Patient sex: M
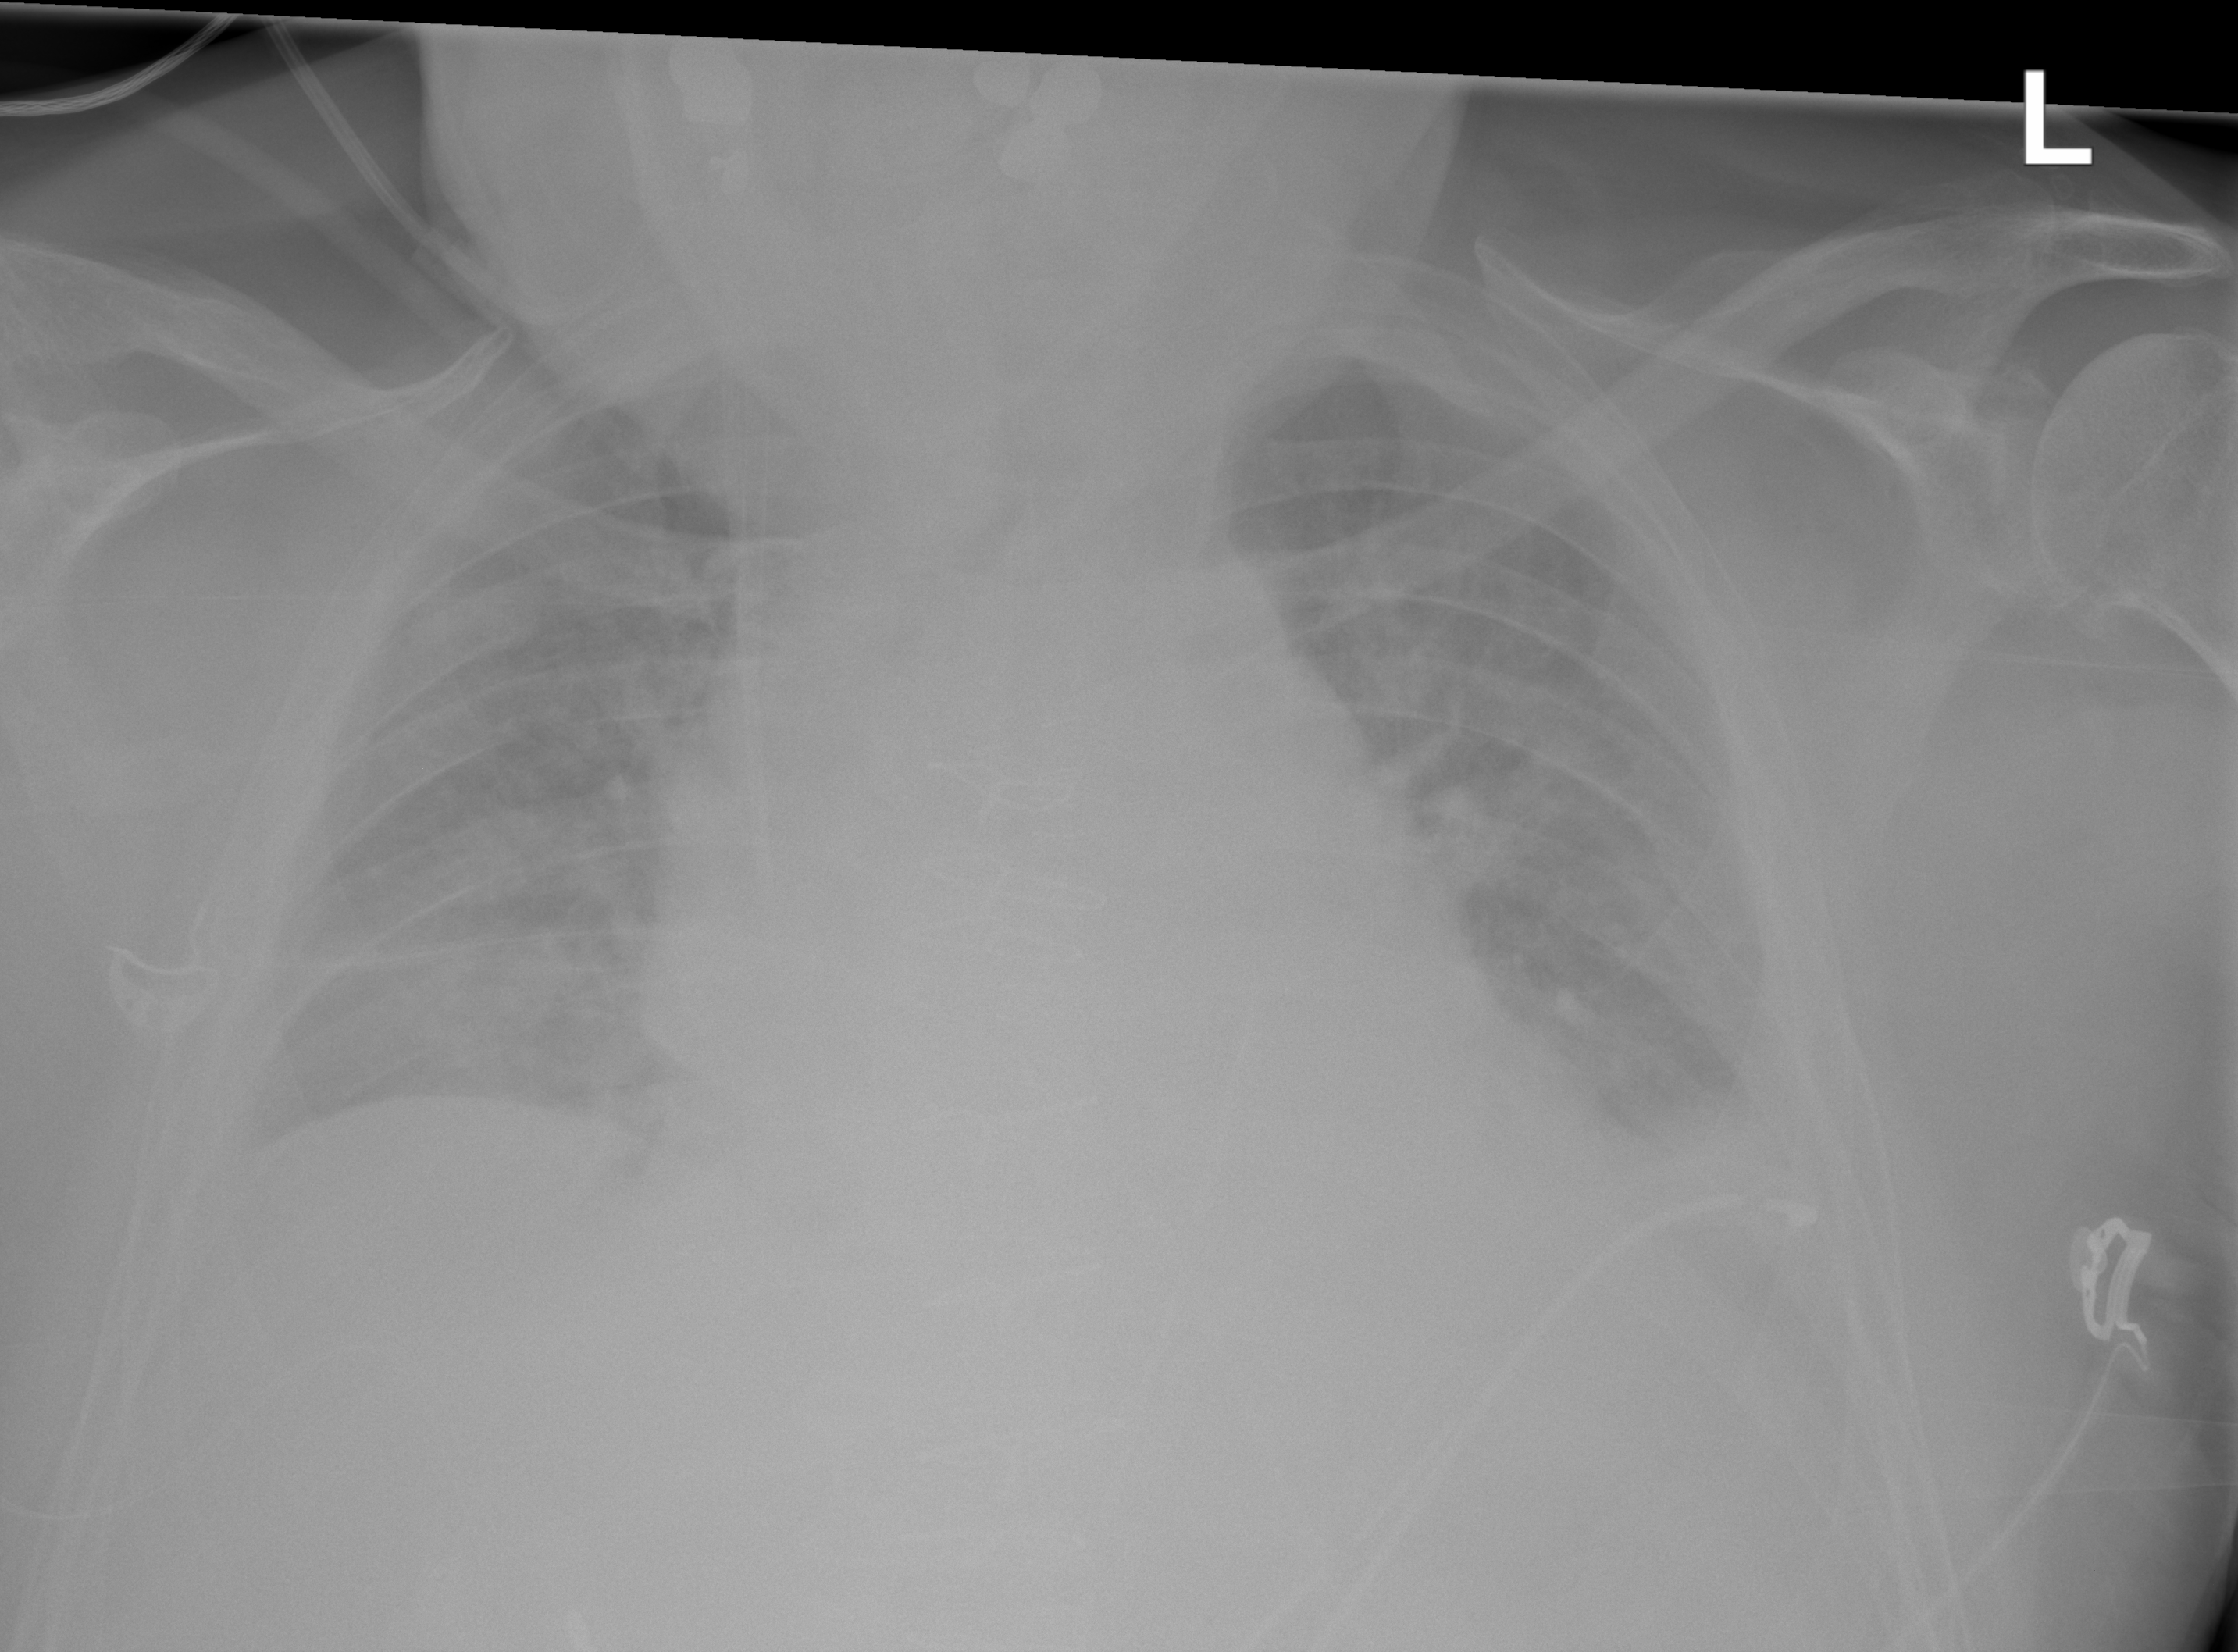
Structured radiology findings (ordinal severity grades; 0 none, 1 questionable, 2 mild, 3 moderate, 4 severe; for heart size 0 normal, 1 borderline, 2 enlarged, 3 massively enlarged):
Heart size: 2
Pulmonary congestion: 2
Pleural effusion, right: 1
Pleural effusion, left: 2
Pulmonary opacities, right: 2
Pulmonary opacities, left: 2
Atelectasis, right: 2
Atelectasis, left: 2